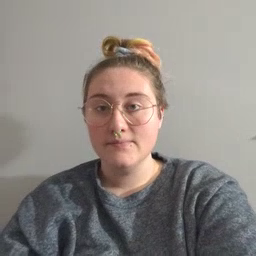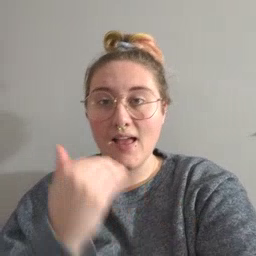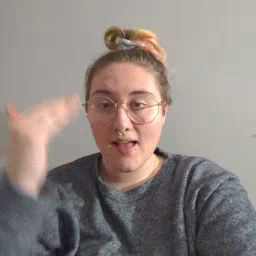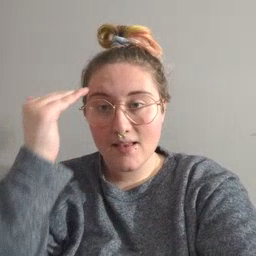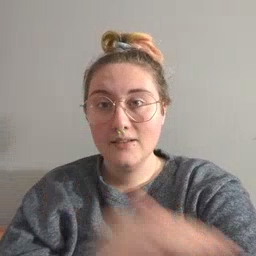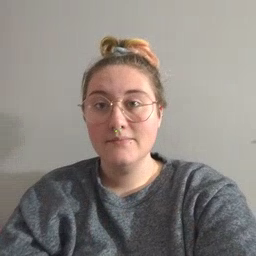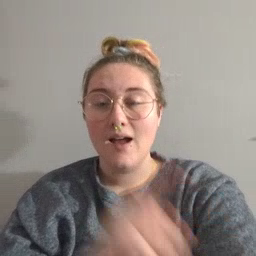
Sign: head